Field crop: maize
Growth stage: 2
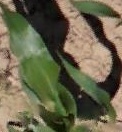
Species: maize